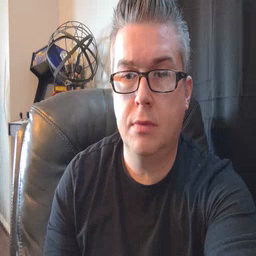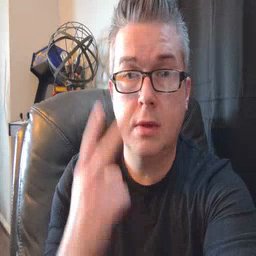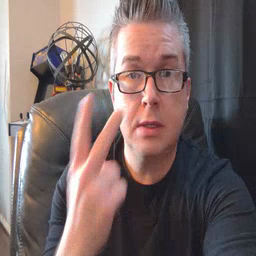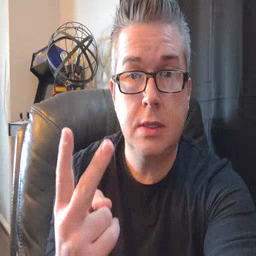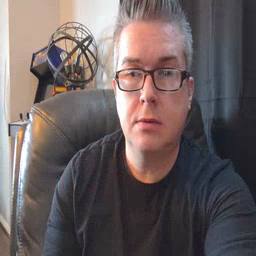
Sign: see